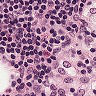
Metastatic tissue present: no